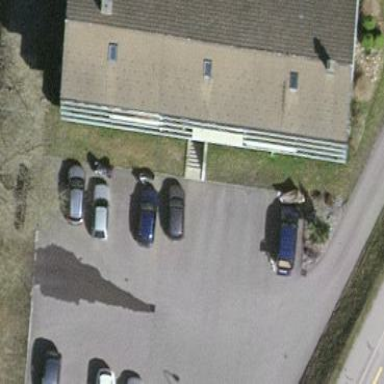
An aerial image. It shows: Gabled roof adorns the apartments building.